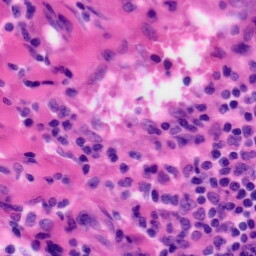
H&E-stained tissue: Tonsil